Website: macys
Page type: payment
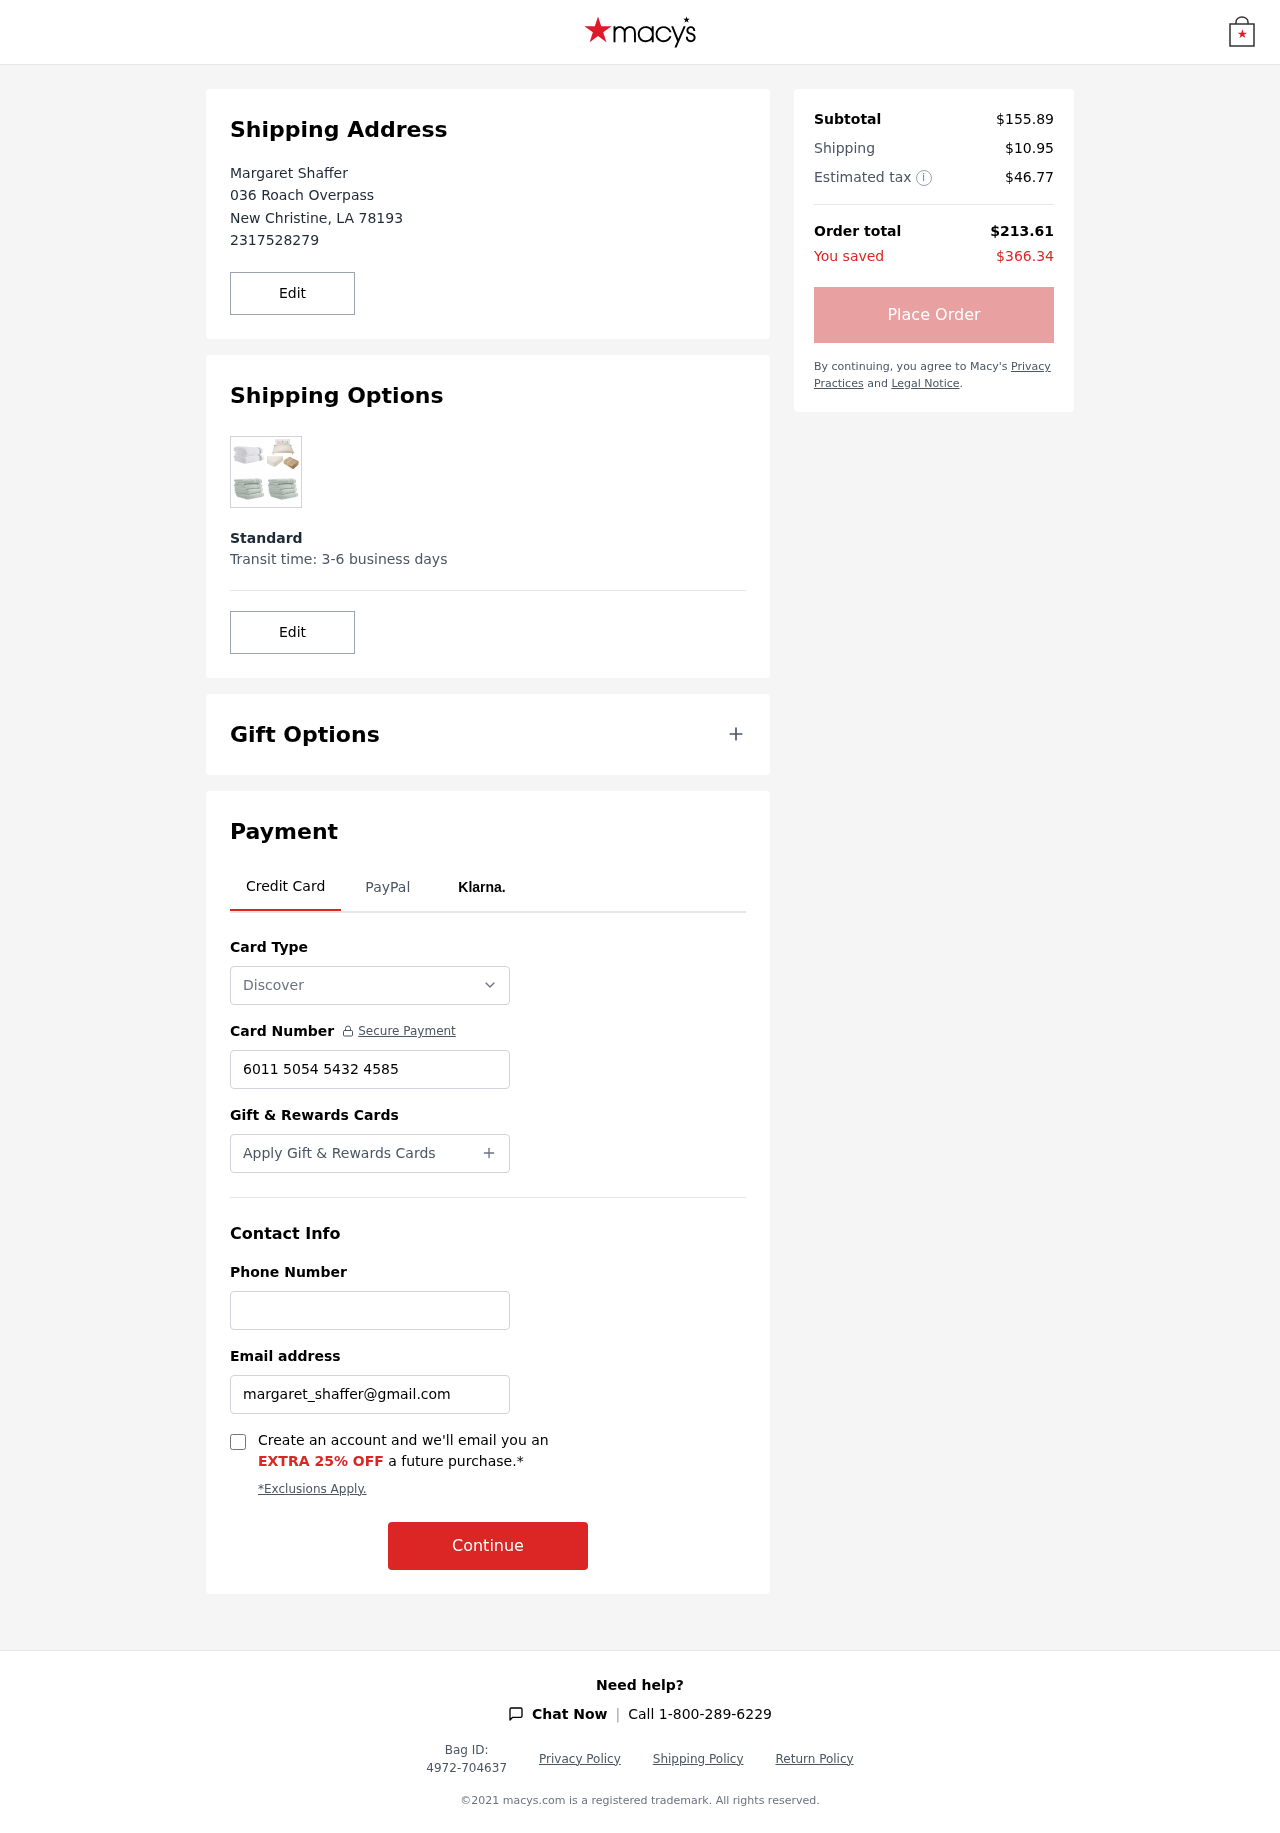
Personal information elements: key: PII_CARD_NUMBER
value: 6011 5054 5432 4585
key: PII_CARD_TYPE
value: Discover
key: PII_CITY
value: New Christine
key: PII_EMAIL
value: margaret_shaffer@gmail.com
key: PII_FULLNAME
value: Margaret Shaffer
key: PII_PHONE
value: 2317528279
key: PII_POSTCODE
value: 78193
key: PII_STATE_ABBR
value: LA
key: PII_STREET
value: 036 Roach Overpass
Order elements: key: ORDER_SUBTOTAL
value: $155.89
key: ORDER_SHIPPING_COST
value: $10.95
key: ORDER_TAX
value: $46.77
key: ORDER_TOTAL
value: $213.61
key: ORDER_SAVINGS
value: $366.34